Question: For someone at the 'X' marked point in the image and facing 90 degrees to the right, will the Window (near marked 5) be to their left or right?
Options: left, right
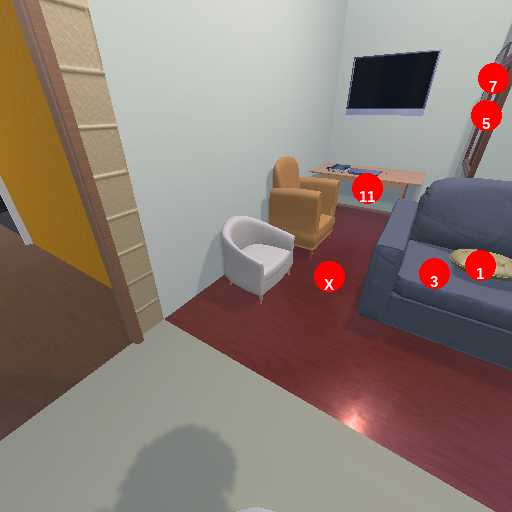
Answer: left